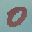
Label: 0